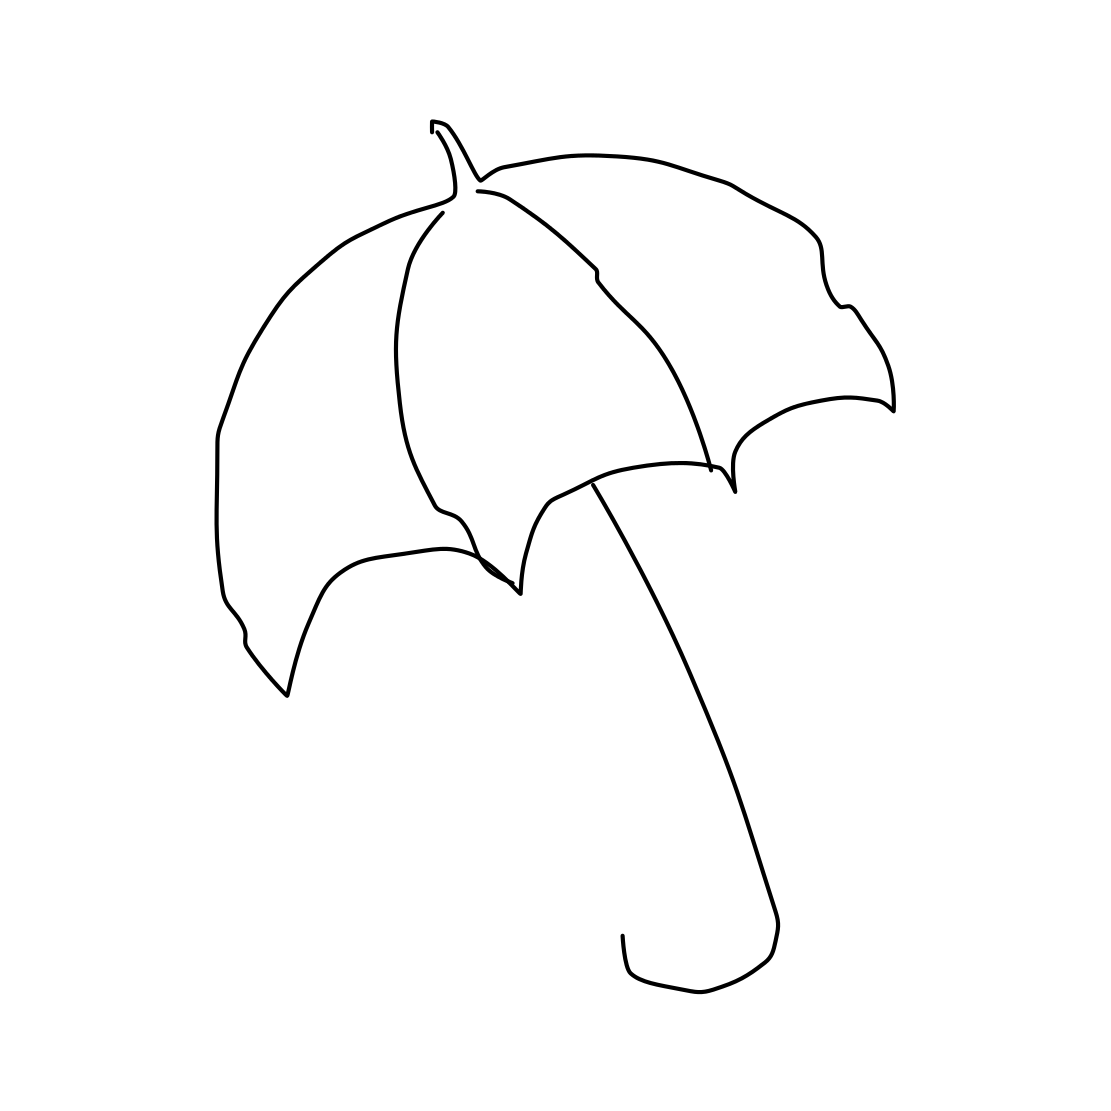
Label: umbrella